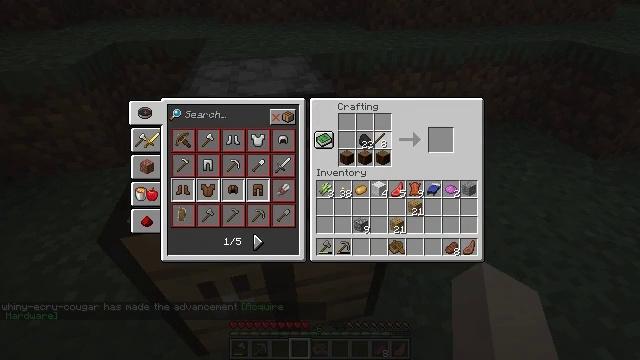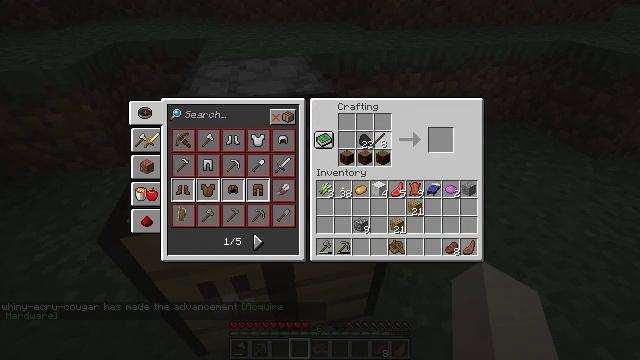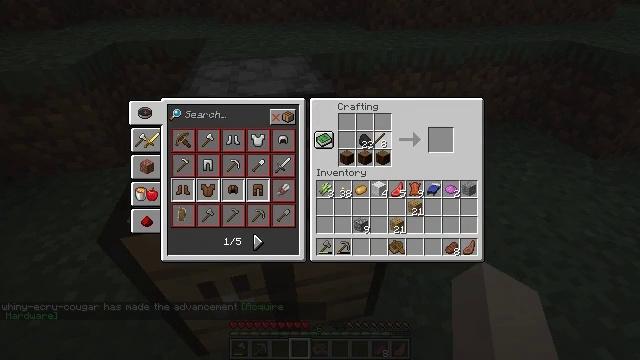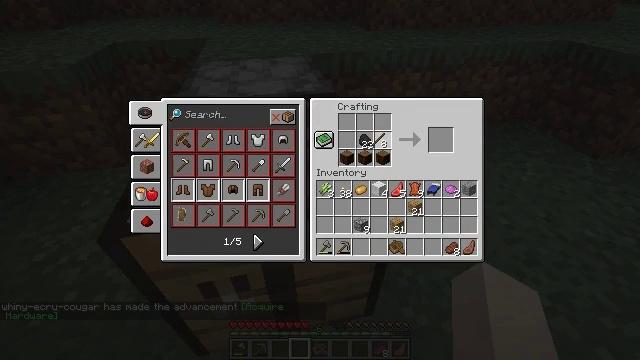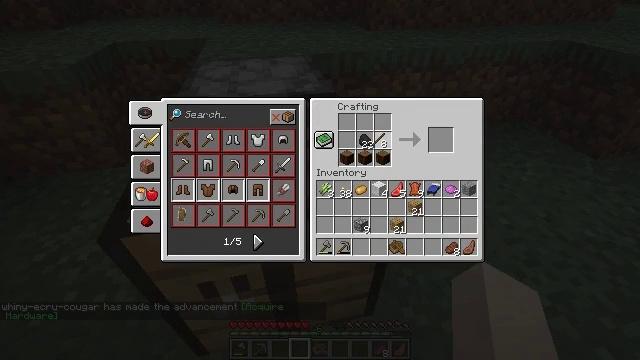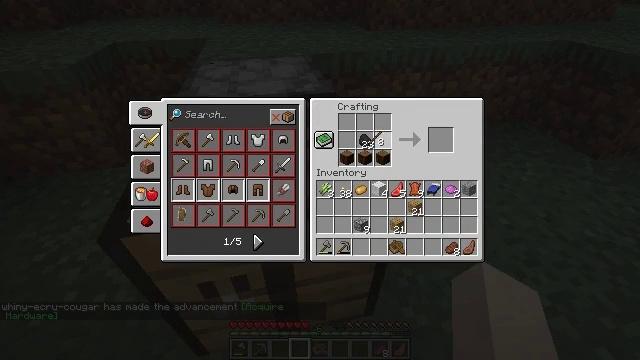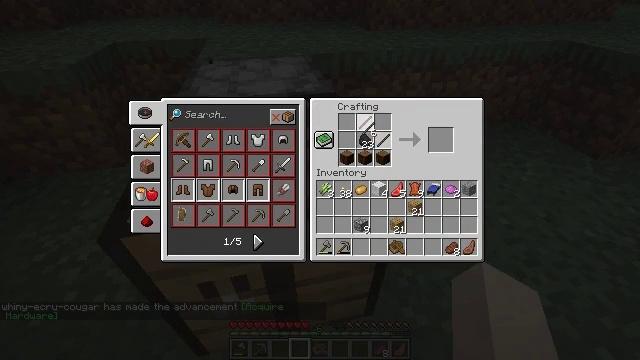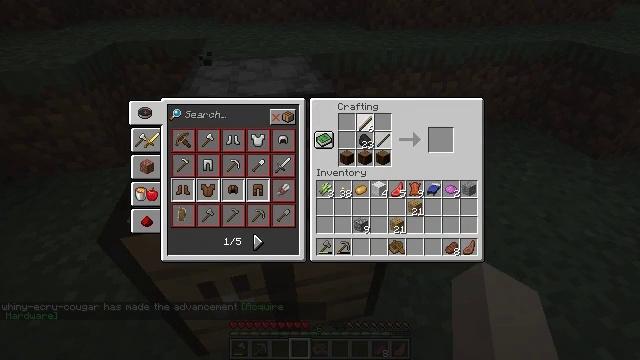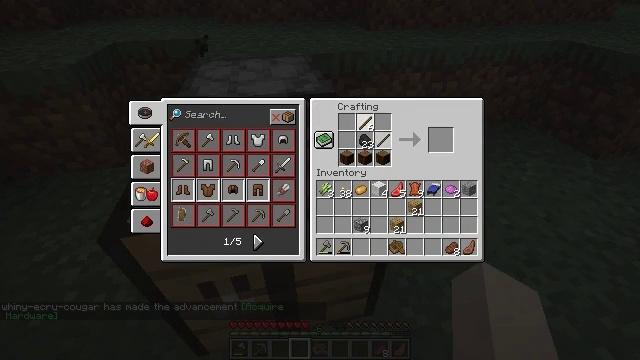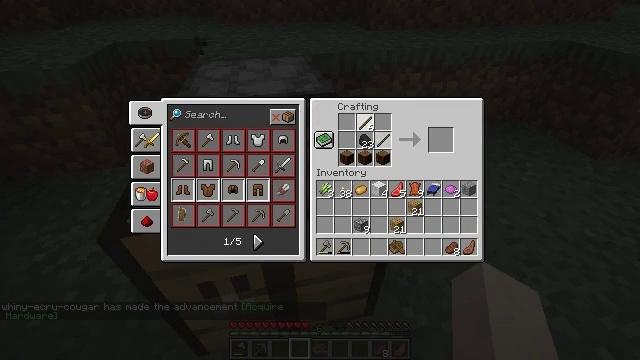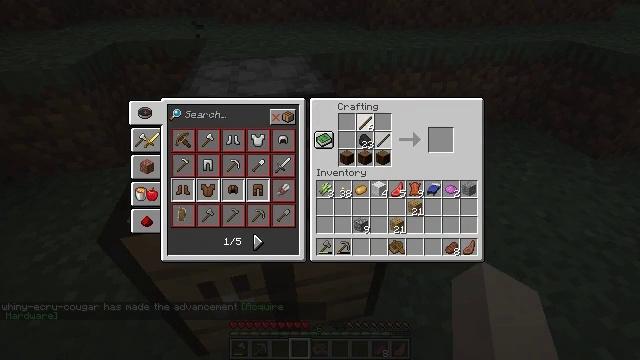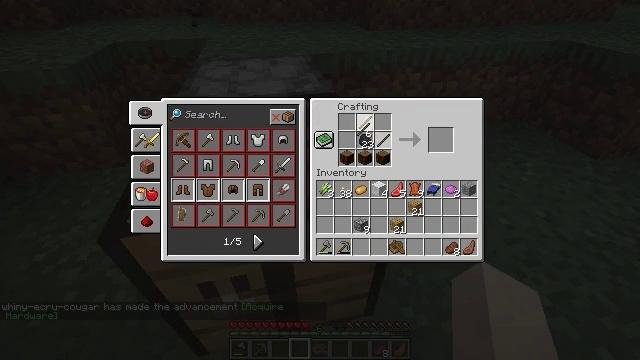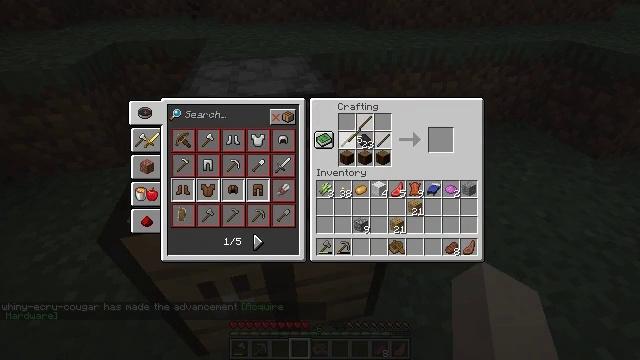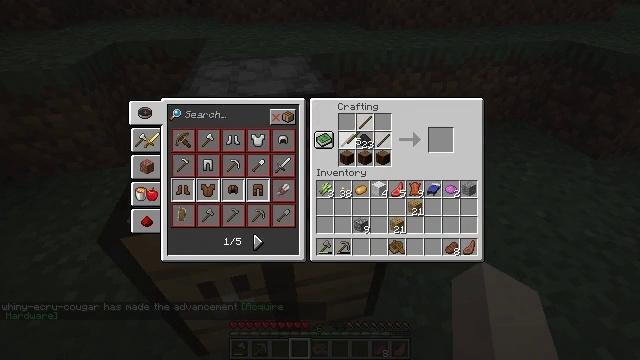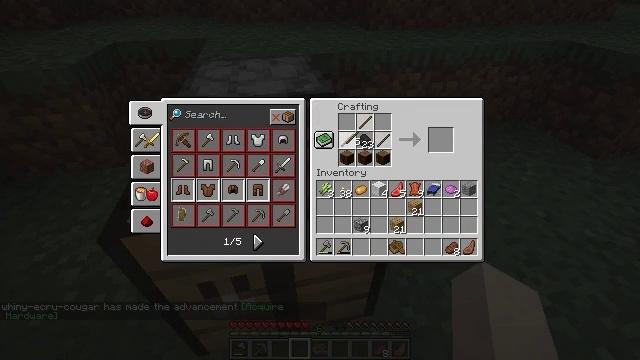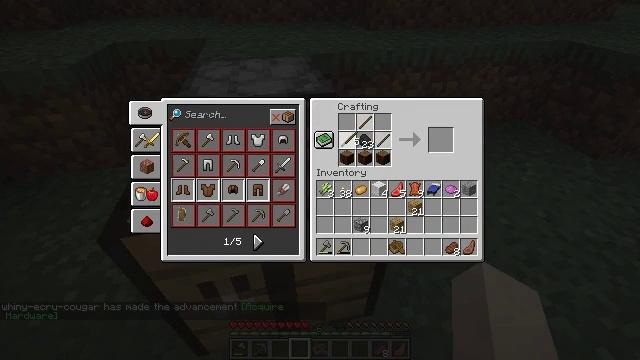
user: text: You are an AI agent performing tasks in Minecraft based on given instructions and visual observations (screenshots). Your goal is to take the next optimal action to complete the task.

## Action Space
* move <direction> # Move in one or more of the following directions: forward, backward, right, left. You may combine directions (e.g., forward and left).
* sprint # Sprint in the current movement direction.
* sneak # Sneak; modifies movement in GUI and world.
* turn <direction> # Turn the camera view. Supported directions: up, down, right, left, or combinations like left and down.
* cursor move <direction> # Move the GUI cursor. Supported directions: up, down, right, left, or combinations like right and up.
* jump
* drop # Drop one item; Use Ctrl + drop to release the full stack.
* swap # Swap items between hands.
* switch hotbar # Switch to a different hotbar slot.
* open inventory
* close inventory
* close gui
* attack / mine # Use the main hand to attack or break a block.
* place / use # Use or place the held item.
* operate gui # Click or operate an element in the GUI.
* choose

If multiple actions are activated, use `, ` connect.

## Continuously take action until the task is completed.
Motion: motion action
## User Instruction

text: Combine materials to craft a campfire.
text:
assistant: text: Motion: no_op
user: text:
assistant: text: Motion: no_op
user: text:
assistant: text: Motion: choose
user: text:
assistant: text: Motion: choose
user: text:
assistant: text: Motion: choose
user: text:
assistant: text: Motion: cursor move left and up, choose
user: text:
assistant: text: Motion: choose
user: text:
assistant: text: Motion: choose
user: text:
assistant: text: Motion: choose
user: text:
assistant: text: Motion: choose
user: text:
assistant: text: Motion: choose
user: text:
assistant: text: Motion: cursor move left, choose
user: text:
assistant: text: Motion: choose
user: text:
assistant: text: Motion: choose
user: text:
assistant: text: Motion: choose
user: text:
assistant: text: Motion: choose
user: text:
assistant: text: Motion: choose
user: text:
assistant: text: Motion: choose
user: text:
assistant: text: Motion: no_op
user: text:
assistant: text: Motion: cursor move down
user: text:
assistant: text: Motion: cursor move right and down
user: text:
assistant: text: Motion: cursor move right and down
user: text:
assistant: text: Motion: cursor move right and down
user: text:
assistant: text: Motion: no_op
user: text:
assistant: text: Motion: no_op
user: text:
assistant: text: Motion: no_op
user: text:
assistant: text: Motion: no_op
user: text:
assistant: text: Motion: no_op
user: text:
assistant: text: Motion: no_op
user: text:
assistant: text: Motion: no_op